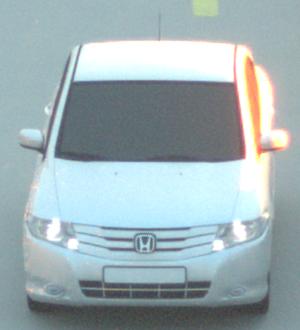
Make: Honda
Model: City
Detailed model: Gen. 6
Model produced from: 2008
Model produced until: 2013
Doors: 4
Color: white
Road condition: dry road
Daytime: sunrise or sunset
Contrast: medium contrast